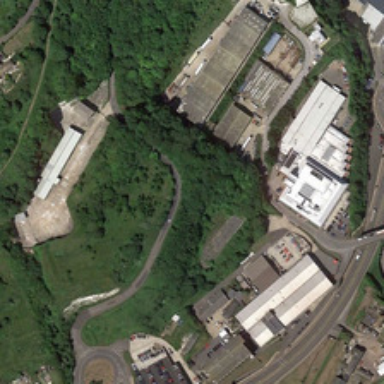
Many green trees and several buildings are in an industrial area .